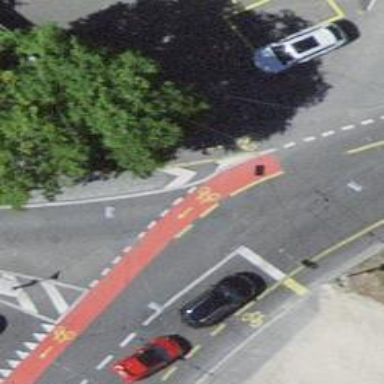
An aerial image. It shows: Road with traffic signals.